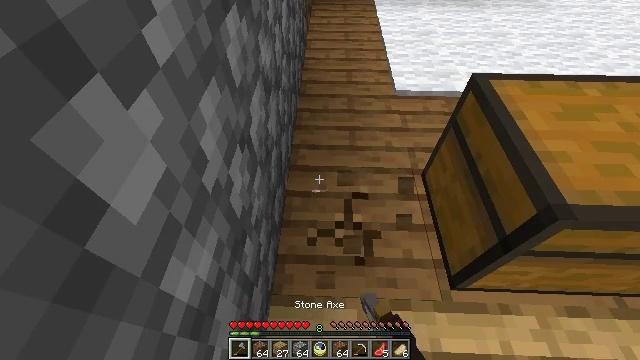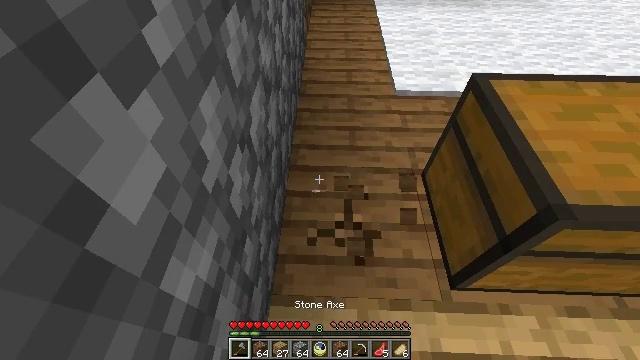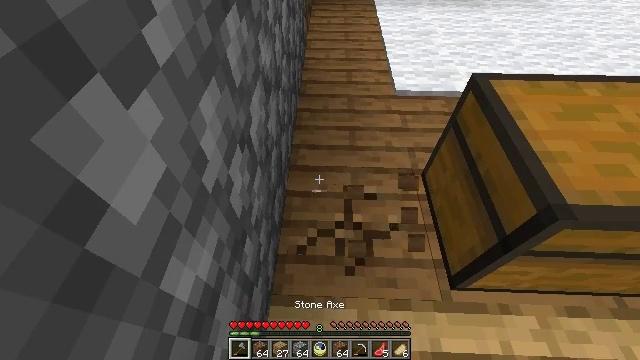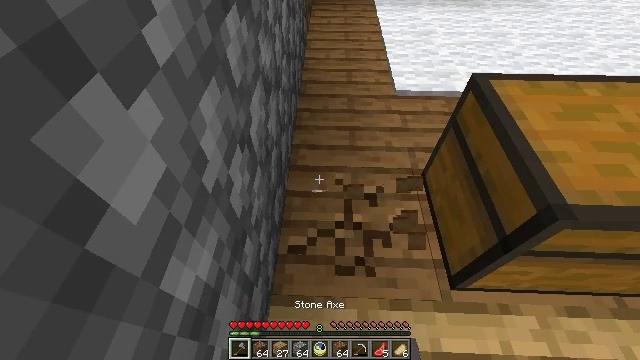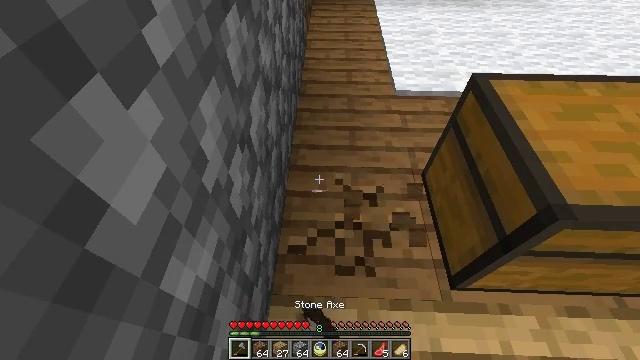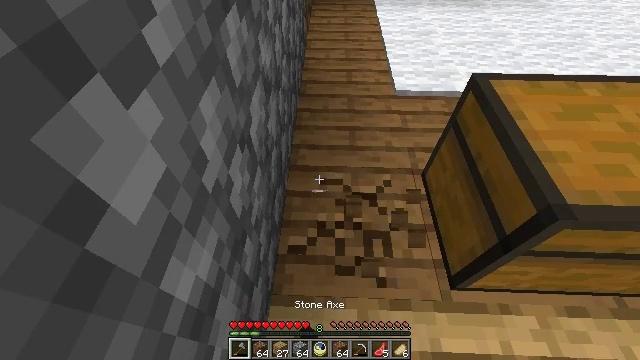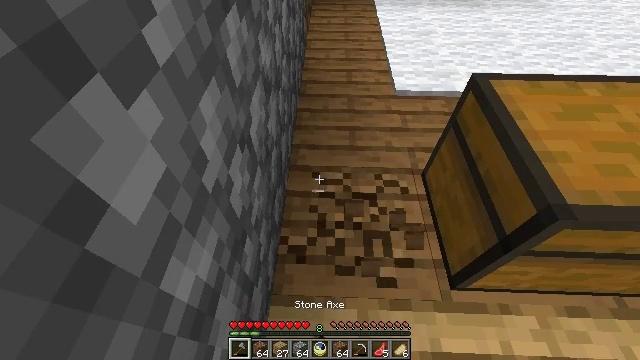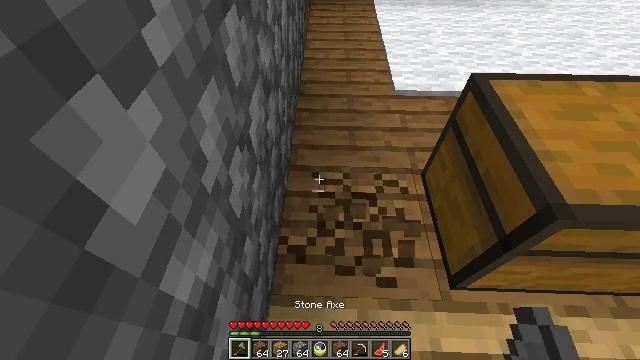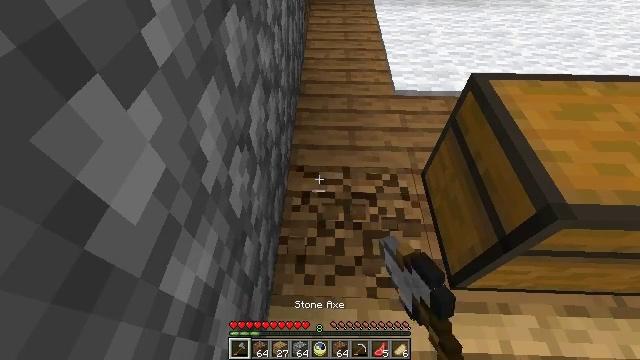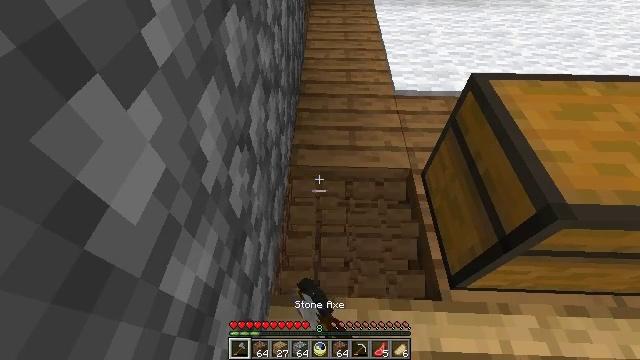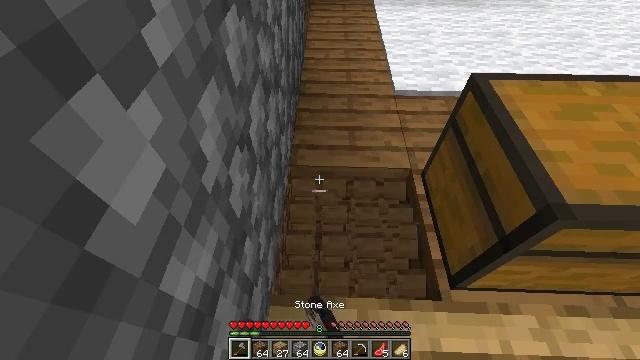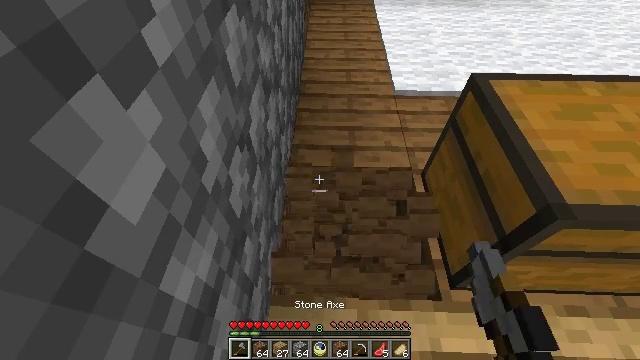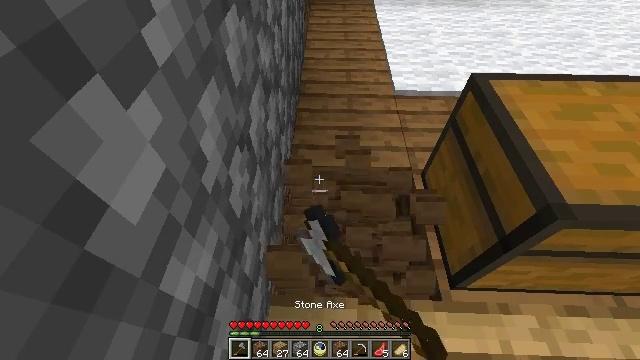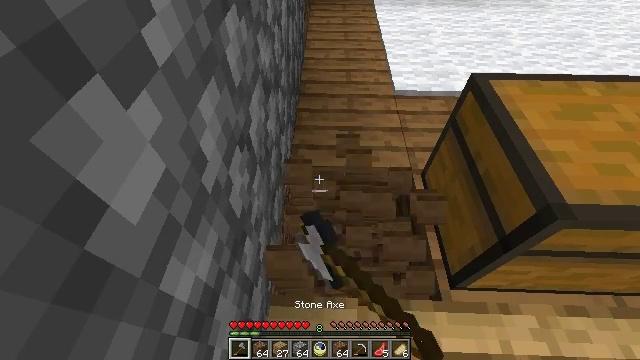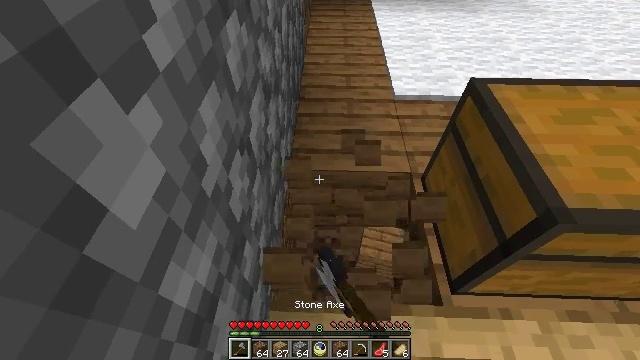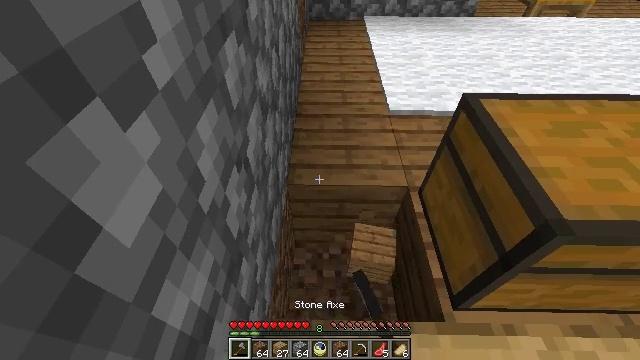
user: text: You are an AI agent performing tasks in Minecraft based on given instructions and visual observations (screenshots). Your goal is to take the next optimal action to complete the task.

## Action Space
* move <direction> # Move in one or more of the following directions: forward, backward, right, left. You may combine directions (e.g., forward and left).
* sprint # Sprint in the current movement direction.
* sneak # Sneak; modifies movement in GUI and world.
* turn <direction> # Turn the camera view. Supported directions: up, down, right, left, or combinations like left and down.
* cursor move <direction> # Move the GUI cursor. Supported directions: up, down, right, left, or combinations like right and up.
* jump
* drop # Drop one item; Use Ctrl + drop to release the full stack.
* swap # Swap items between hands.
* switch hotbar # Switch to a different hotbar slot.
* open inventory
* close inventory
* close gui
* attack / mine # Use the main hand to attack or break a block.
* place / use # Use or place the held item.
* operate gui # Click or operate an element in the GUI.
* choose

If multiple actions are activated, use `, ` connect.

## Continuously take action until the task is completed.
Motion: motion action
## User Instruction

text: Break spruce planks from a structure.
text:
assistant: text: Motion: attack / mine
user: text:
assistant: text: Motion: attack / mine
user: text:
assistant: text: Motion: attack / mine
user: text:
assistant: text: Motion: attack / mine
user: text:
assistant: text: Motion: attack / mine
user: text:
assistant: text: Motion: attack / mine
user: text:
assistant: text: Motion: attack / mine
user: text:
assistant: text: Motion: attack / mine
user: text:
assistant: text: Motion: attack / mine
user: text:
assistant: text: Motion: attack / mine
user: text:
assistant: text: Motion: attack / mine
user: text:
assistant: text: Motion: attack / mine
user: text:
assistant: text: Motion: attack / mine
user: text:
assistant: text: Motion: attack / mine
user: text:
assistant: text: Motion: turn up
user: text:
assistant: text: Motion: turn up
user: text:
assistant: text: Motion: attack / mine
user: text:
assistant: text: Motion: attack / mine
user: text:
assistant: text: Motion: attack / mine
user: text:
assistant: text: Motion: attack / mine
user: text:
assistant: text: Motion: attack / mine
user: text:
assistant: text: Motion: attack / mine
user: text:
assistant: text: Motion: attack / mine
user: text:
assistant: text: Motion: attack / mine
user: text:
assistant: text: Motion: attack / mine
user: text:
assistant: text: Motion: attack / mine
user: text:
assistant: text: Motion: attack / mine
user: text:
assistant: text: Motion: attack / mine
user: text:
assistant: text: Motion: attack / mine
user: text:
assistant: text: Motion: attack / mine